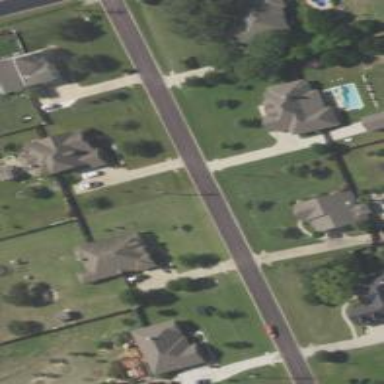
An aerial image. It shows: Smooth asphalt road in residential area.